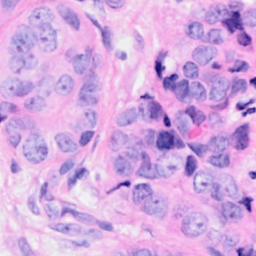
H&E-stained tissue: Breast